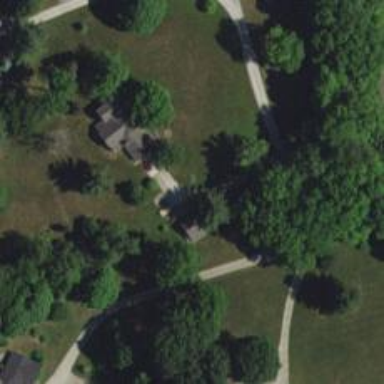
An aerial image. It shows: Driveway.